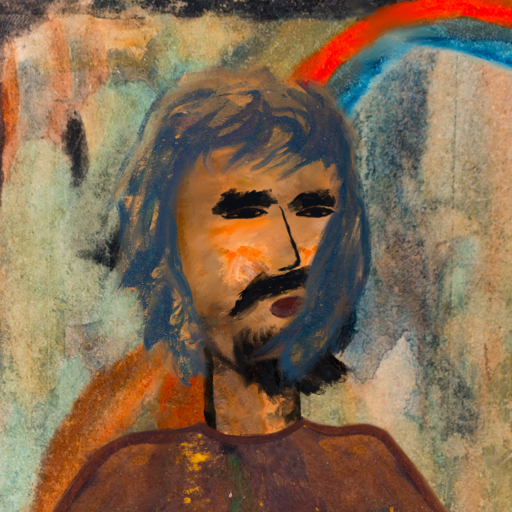
Background: Childish, Head And Neck Side: Gypsy_Queen, Face Side: Mosgoul, Bust: Comrade, Hair Side: In_The_Sun, Head Accessory: Blank, Second Necklace: Blank, Necklace: Blank, Baby: Blank